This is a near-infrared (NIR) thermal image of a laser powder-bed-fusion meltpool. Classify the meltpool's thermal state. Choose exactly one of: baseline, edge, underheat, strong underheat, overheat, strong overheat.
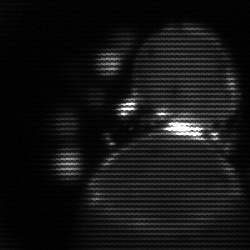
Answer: edge